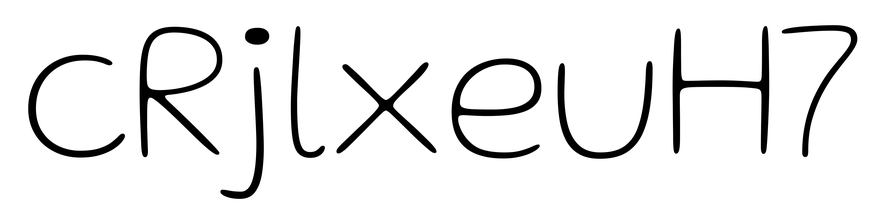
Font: Gluten_Thin